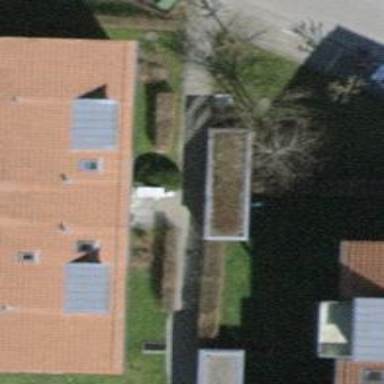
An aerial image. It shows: Hedge acting as barrier.